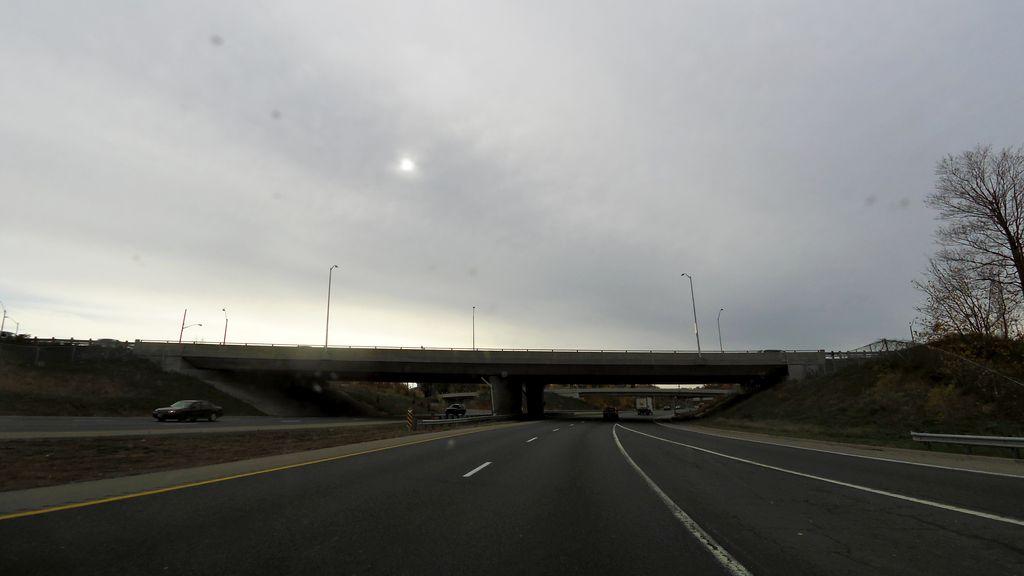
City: hamilton